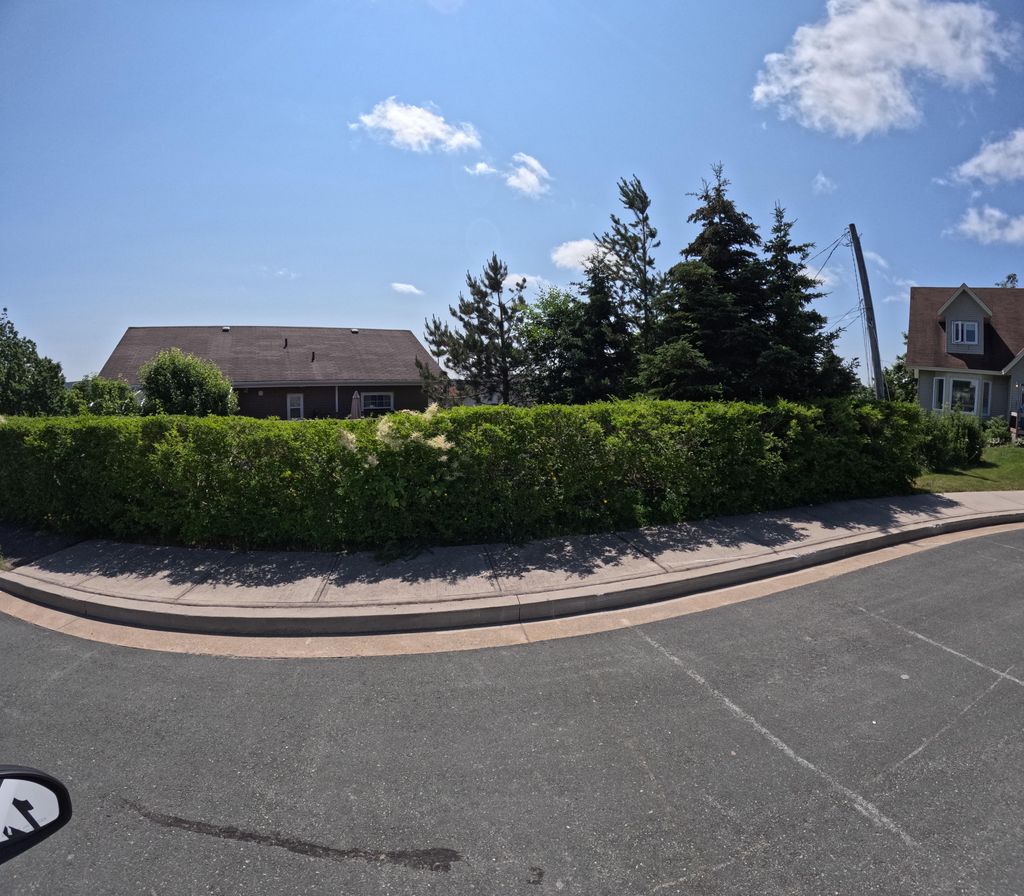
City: st_johns